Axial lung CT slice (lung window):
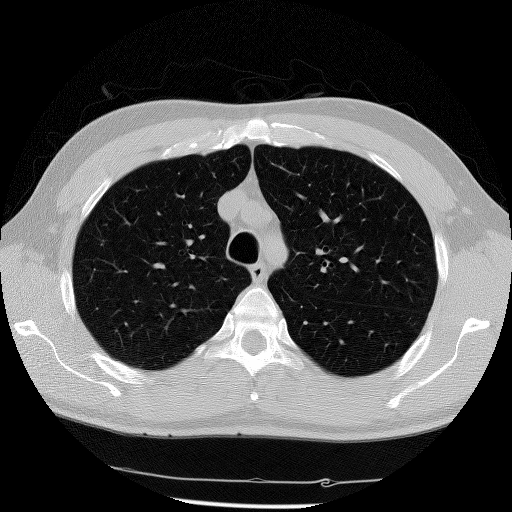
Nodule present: no